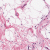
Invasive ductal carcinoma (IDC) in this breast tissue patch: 0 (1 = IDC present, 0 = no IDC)